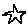
Label: star